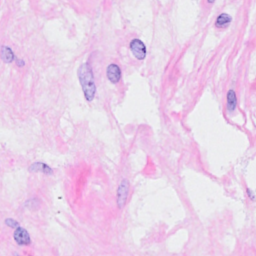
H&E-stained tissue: Breast